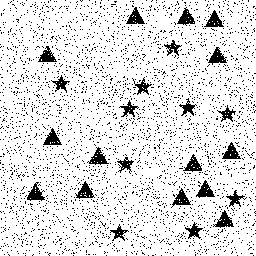
Squares: 0
Triangles: 14
Stars: 10
Total shapes: 24